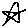
Label: star